Question: I have this code:
'''
ggplot() +
stat_smooth(data=fd.area.dfa.quant,aes(x=area,y=q50),alpha=0.6,colour="Red")+
stat_smooth(data=fd.area.dfb.quant,aes(x=area,y=q50),alpha=0.6,colour="Green")+
stat_smooth(data=fd.area.cfa.quant,aes(x=area,y=q50),alpha=0.6,colour="Purple")+
stat_smooth(data=fd.area.csb.quant,aes(x=area,y=q50),alpha=0.6,colour="Blue")+
stat_smooth(data=fd.area.bsk.quant,aes(x=area,y=q50),alpha=0.6,colour="Orange")+
scale_x_log10("xlab",expand = c(0, 0),labels=comma)+
scale_y_log10("ylab", expand = c(0, 0.05),labels=comma)+
theme(aspect.ratio=1)+
ggtitle("title")+
ggsave("save2.png")
'''
This is the figure
I would like to
1. Add a name each to the five lines (say: DFA,DFB,CFA,CSB,BSK)
2. After that, I want to display the names in the show_guide with the corresponding color.
P.S. all lines are of various sizes and hence I am avoiding melting.
How can I do it?
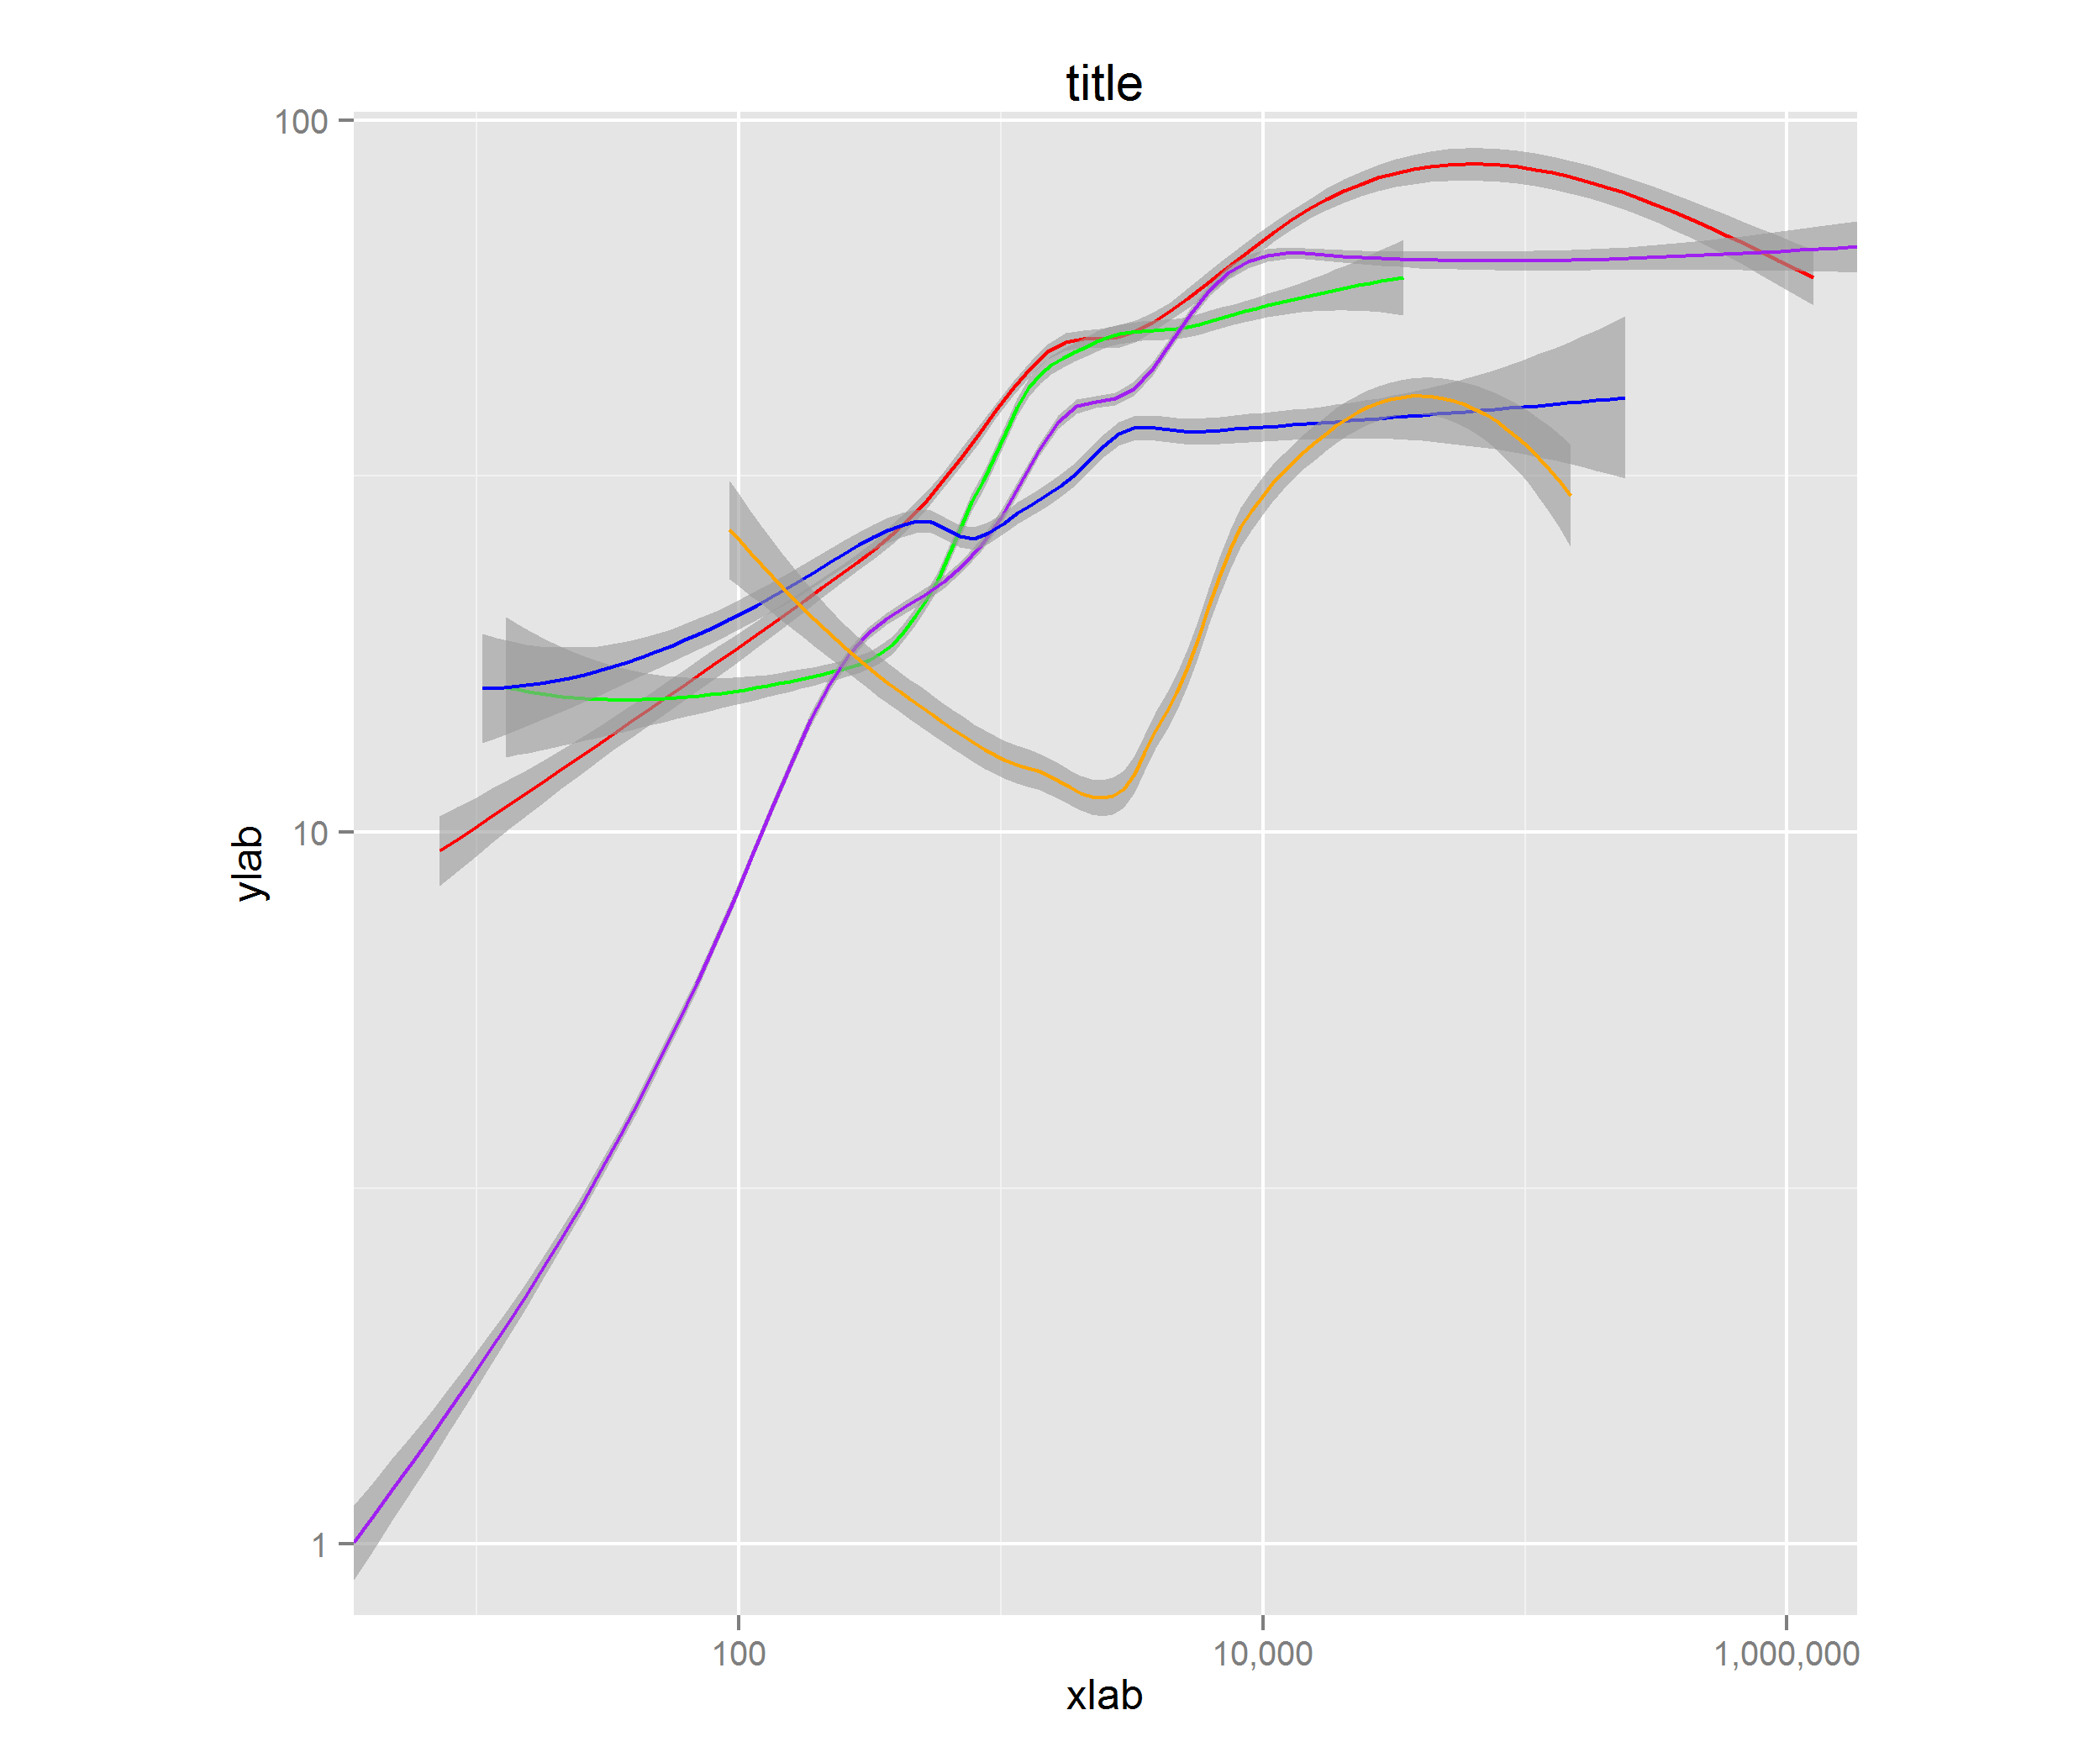
Answer: Since you didn't share any sample data to make your code a <URL>, I'm going to use my own and you may adapt it
'''
d1<-data.frame(x=1:10, y=cumsum(runif(10)))
d2<-data.frame(x=1:10, y=cumsum(runif(10)))
ggplot() +
stat_smooth(data=d1,aes(x,y,colour="mya"),alpha=0.6)+
stat_smooth(data=d2,aes(x,y,colour="myb"),alpha=0.6)+
scale_color_manual(name="Line",values=c(mya="red",myb="green"))
'''
To get this to work, we set the colour in the 'aes()' call and assign it a unique (non-color) name. Then, we manually add a color scale and define a color value for each of the aes-color values we set. This will correctly create a legend for those values.